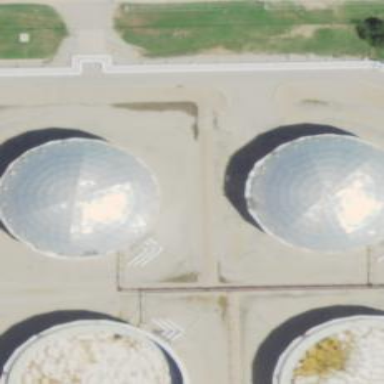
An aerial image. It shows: Storage tank which is man-made and housed in building.